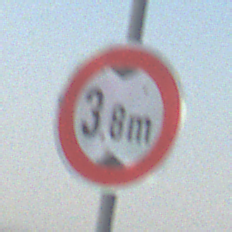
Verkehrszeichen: TatsaechlicheHoehe
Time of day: MorningAfternoon
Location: Outdoor (Special)
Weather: Clear
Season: NotSpecified
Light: Natural